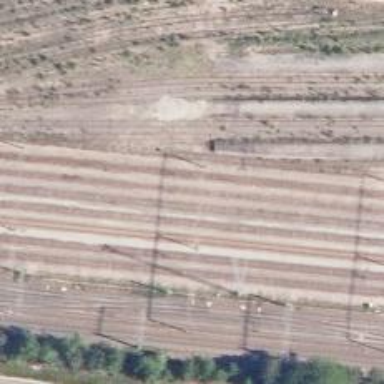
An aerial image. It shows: Railway yard with electrified contact lines.